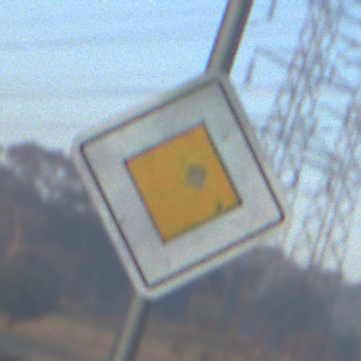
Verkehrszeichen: Vorfahrtsstrasse
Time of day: Dawn
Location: Outdoor (Nature)
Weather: Clear
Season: NotSpecified
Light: Natural